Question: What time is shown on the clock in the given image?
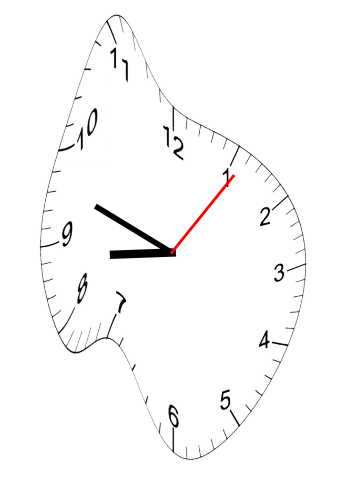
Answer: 08:48:06